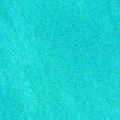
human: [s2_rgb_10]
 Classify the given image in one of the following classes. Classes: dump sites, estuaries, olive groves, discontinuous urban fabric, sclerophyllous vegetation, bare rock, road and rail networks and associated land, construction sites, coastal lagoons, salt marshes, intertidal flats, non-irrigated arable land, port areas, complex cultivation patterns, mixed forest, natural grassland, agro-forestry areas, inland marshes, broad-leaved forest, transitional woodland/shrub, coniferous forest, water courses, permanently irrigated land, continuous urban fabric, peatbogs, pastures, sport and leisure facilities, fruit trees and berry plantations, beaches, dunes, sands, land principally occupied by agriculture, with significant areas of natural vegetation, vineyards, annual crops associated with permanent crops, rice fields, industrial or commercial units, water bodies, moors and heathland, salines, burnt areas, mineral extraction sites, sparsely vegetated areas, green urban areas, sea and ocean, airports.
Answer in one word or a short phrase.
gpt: sea and ocean